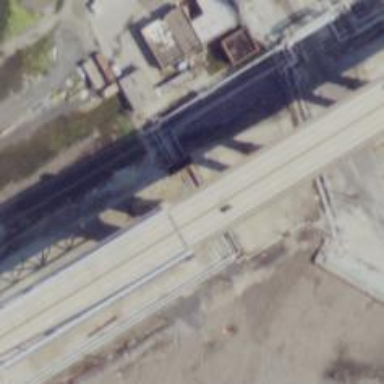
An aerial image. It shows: Truss bridge on trunk highway.